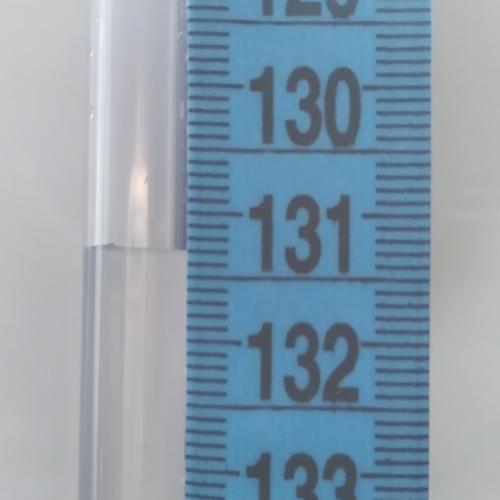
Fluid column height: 131.3 cm